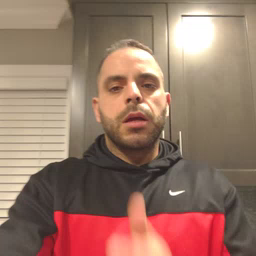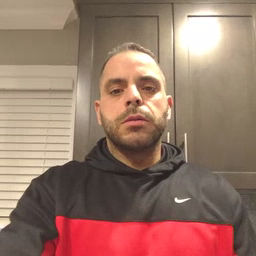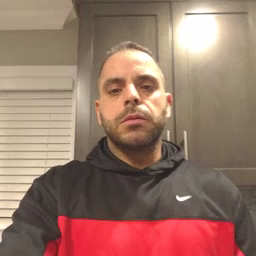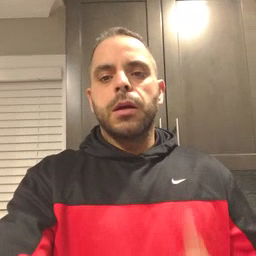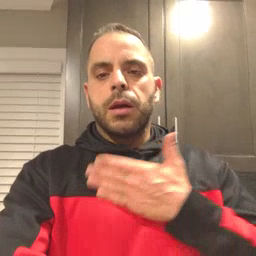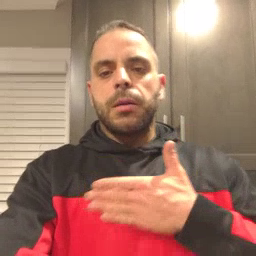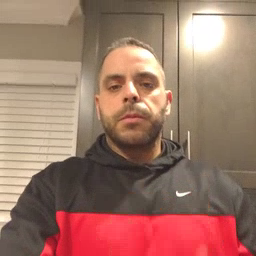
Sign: happy